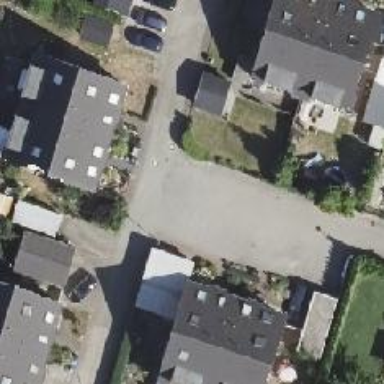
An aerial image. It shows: Living street.